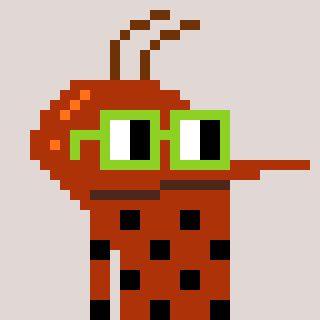
a pixel art character with square light green glasses, a mosquito-shaped head and a hotbrown-colored body on a warm background